Question: I have searched for solution, but nothing similar.
My problem is that I want to select data from database, group it by UserID and Count it by Status id
Users
'''
UserID
Name
'''
Appointments
'''
UserID
ClientID
Status
StartDate
'''
Status can be active=1, canceled=2, done=3
This is how I will display results.

Thanks in advance.
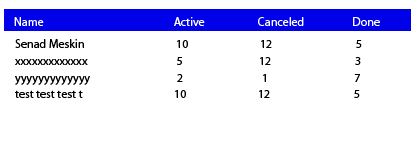
Answer: In you question you say you want to group on 'UserId', but in the output you show 'Name'. This query will group on both. You might want to adjust it to your needs.
'''
from u in tblUsers
join a in tblAppointments on u.UserID equals a.UserID
group a by new { u.UserID, u.Name } into g
select new
{
Name = g.Key.Name,
Active = g.Count (x => x.Status == 1),
Canceled = g.Count (x => x.Status == 2),
Done = g.Count (x => x.Status == 3)
}
'''
(this will handle the case if two users have the same name though)